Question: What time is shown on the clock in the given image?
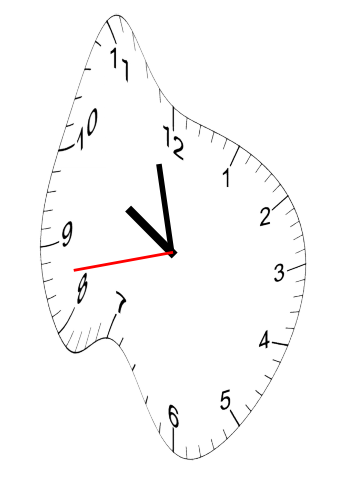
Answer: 09:57:43